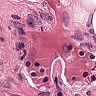
Metastatic tissue present: no